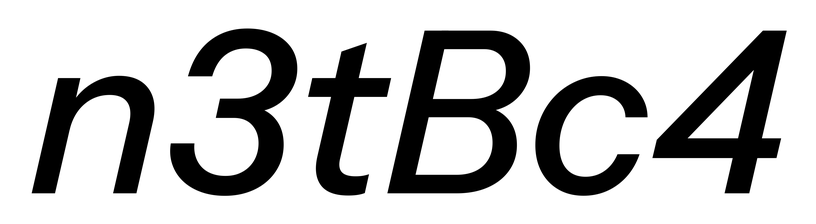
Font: InstrumentSans-Italic_Medium_Italic